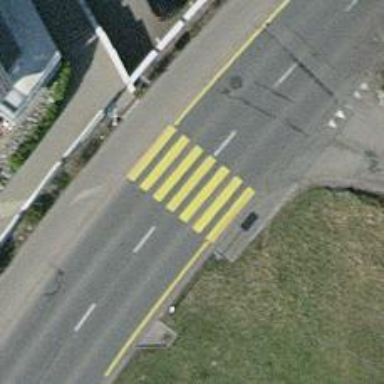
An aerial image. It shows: Marked road crossing.